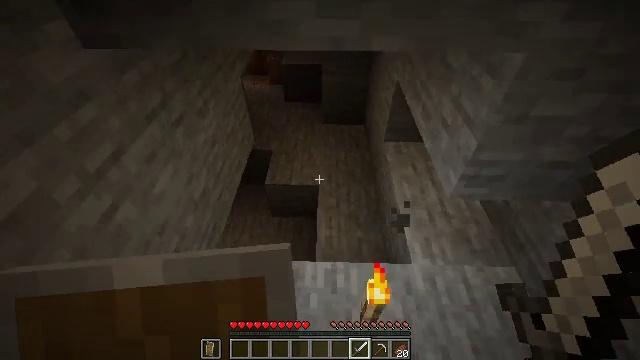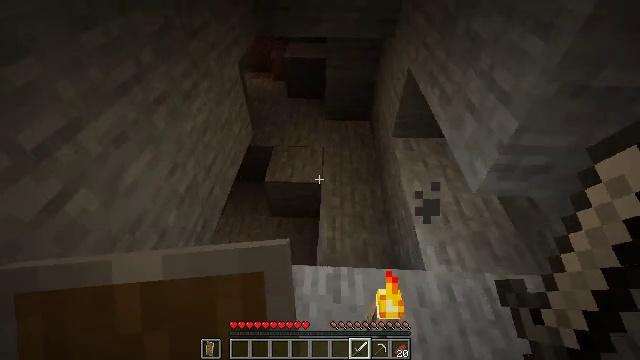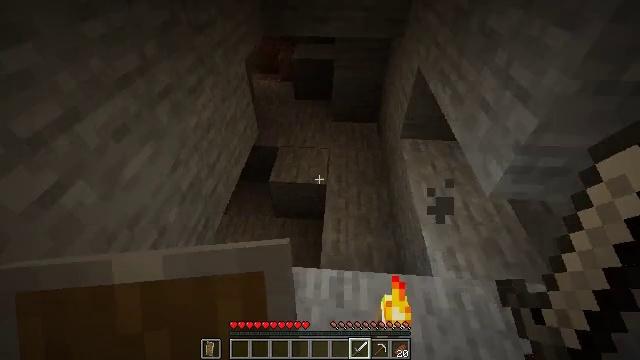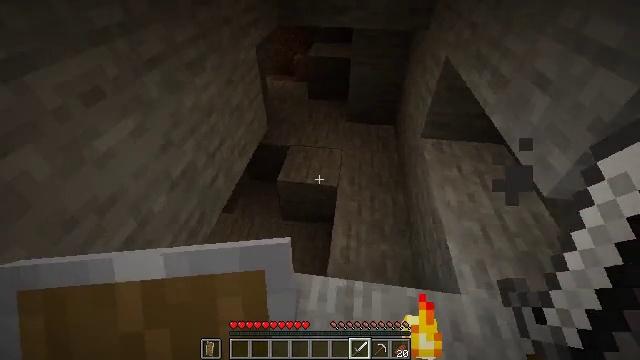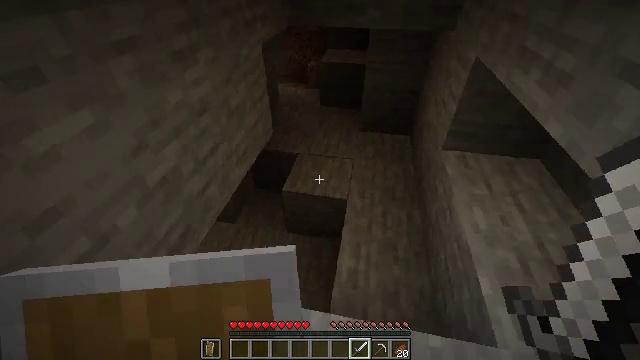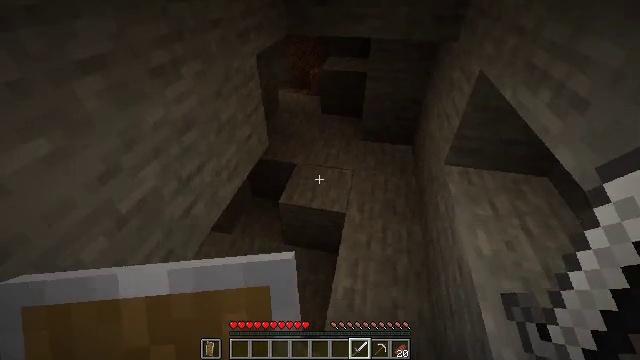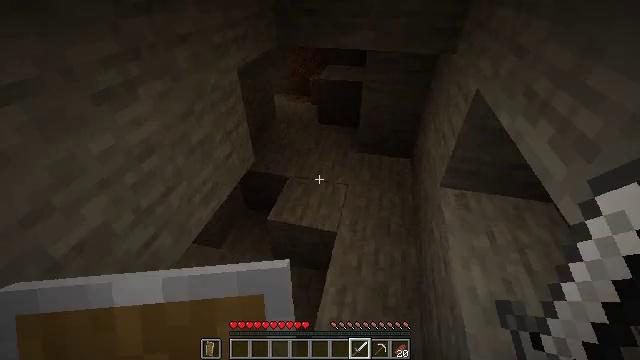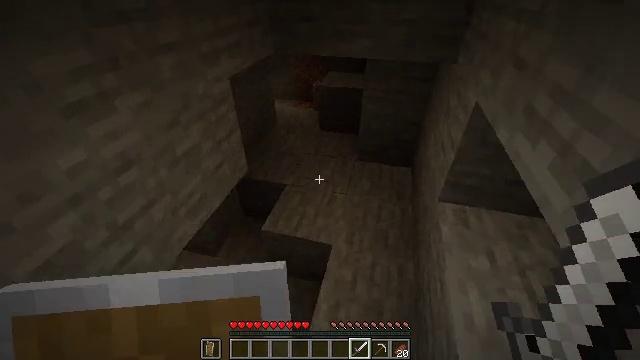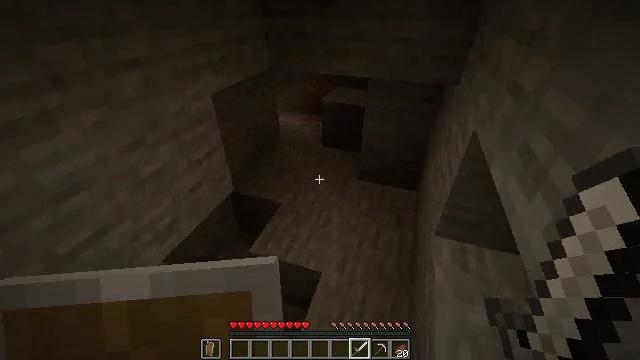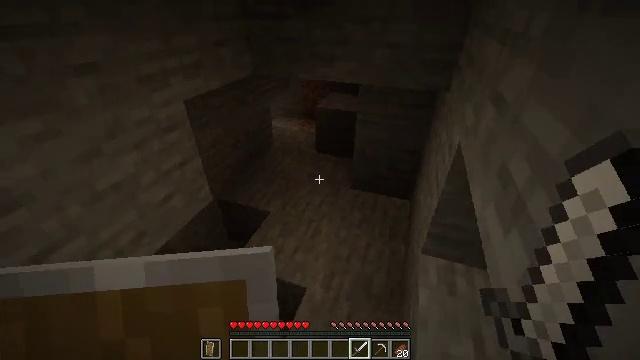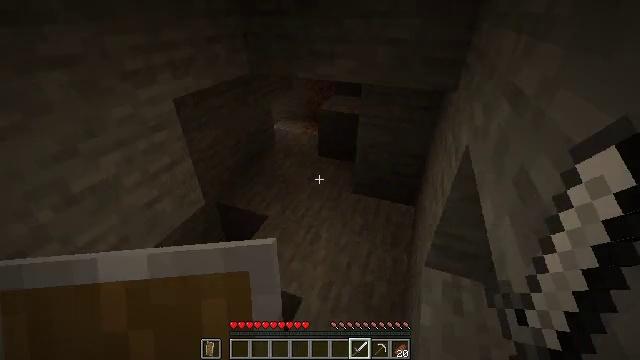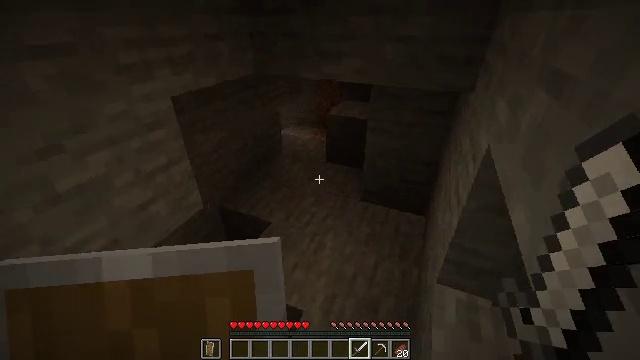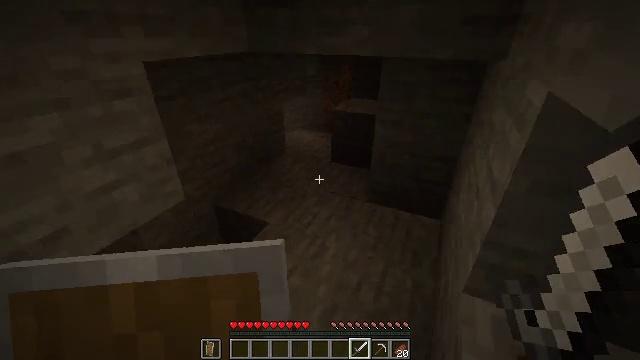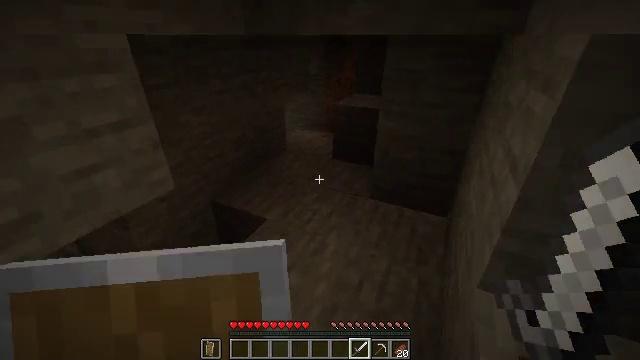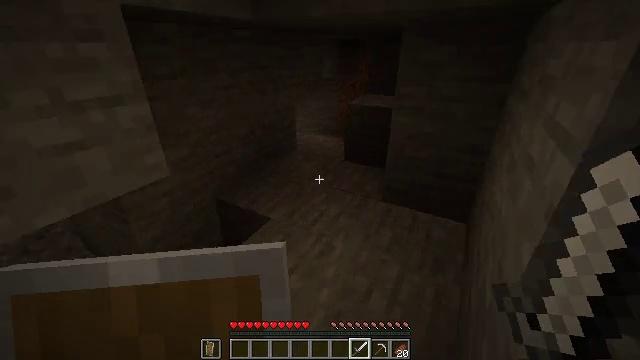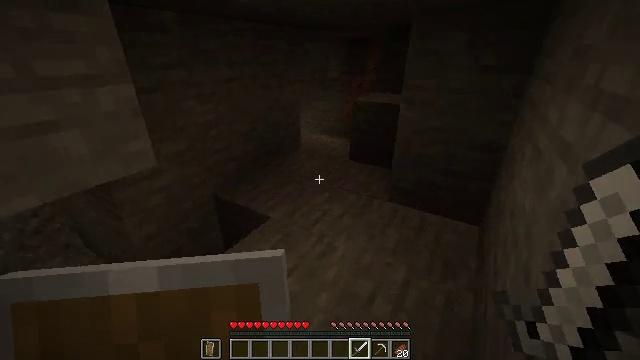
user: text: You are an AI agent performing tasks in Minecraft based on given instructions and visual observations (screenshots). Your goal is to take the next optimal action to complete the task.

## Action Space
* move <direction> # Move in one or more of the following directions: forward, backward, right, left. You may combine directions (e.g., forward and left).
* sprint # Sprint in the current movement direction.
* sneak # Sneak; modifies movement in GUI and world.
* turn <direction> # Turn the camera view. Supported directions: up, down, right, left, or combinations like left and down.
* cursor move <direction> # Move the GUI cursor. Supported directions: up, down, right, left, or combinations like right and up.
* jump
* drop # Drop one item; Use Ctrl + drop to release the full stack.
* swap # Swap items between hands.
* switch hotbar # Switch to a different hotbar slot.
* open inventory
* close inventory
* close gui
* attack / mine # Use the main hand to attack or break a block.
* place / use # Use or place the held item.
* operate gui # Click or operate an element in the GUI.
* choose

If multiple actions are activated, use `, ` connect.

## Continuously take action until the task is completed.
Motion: motion action
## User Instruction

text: Stop mobs spawning by breaking the spawner.
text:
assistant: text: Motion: move forward, turn left
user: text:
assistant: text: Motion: move forward, turn left
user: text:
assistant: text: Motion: move forward, turn left and up
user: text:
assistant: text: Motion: move forward and move right, turn left and up
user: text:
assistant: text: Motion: move forward and move right, turn left
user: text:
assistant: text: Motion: move forward and move right, turn left
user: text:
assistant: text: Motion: move forward and move right, turn left
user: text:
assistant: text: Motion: move forward and move right, turn left and up
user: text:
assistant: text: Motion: move forward and move right
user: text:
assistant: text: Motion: move forward and move right, turn left
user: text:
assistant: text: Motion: move forward and move right, turn left and up
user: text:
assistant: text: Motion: move forward and move right, turn left and up
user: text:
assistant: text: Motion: move forward and move right
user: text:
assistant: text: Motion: move forward and move right, turn left and up
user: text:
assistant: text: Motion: move forward and move right, turn left and up
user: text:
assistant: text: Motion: move forward and move right, turn left and up
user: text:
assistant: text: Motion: move forward and move right, turn left and up
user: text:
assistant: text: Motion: move forward, turn left
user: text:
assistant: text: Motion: move forward
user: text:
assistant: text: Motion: move forward
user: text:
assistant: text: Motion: move forward
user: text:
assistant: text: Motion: move forward
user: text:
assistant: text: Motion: move forward, turn left
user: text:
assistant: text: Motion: move forward, turn left and down
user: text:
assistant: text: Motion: turn left and down
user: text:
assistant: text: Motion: turn left and down
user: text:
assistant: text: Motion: turn left and down
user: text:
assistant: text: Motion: turn left and down
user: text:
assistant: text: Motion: turn left
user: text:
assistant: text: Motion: no_op